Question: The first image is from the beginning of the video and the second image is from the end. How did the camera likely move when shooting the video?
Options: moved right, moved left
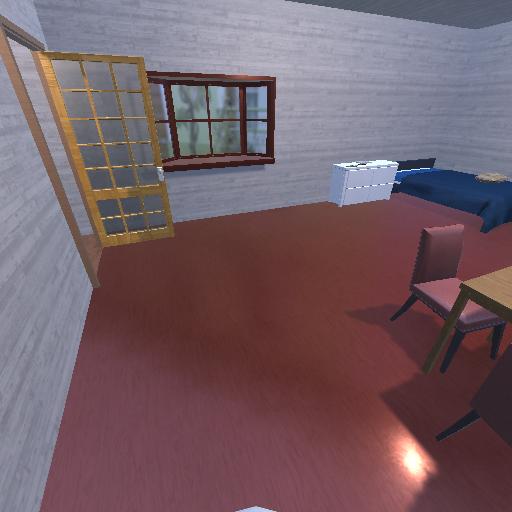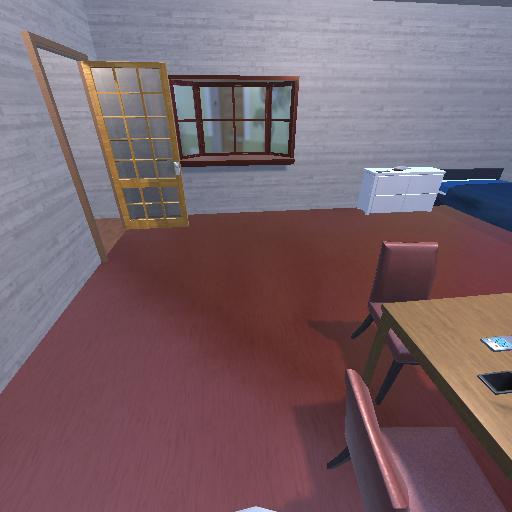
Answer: moved right